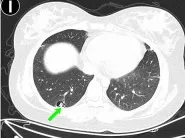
Chest computed tomography (CT) images of the patient. One month after discharge, follow-up CTPA showed the formation of a cavity (green arrow).
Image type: radiology (ct)